Question: I'm really impressed with the autocomplete feature of the IntelliJ IDE so far.
What I'd like to do, is cycle through the autocomplete suggestions I get when hitting without using the arrow keys (, ).
The reason for this is that I prefer to keep my fingers on the home row (I'm using <URL>.
For example, how would I select 'sortThis' instead of 'sorted' without using the arrow keys or the mouse?

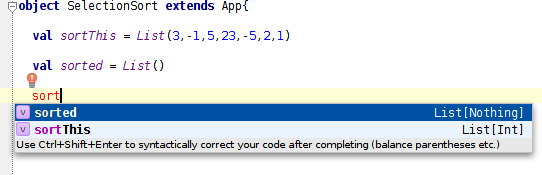
Answer: Peter Gromov's <URL> brought me to a satisfying solution:
In IntelliJ's settings, for 'Keymap - Editor Actions - Down' I set a custom shortcut: .
This way I can cycle forward through the suggestions.

Setting a shortcut for 'Down with Selection' or 'Scroll Line Down' in the IdeaVim-specific shortcuts did not affect the selection of autocomplete suggestions though.